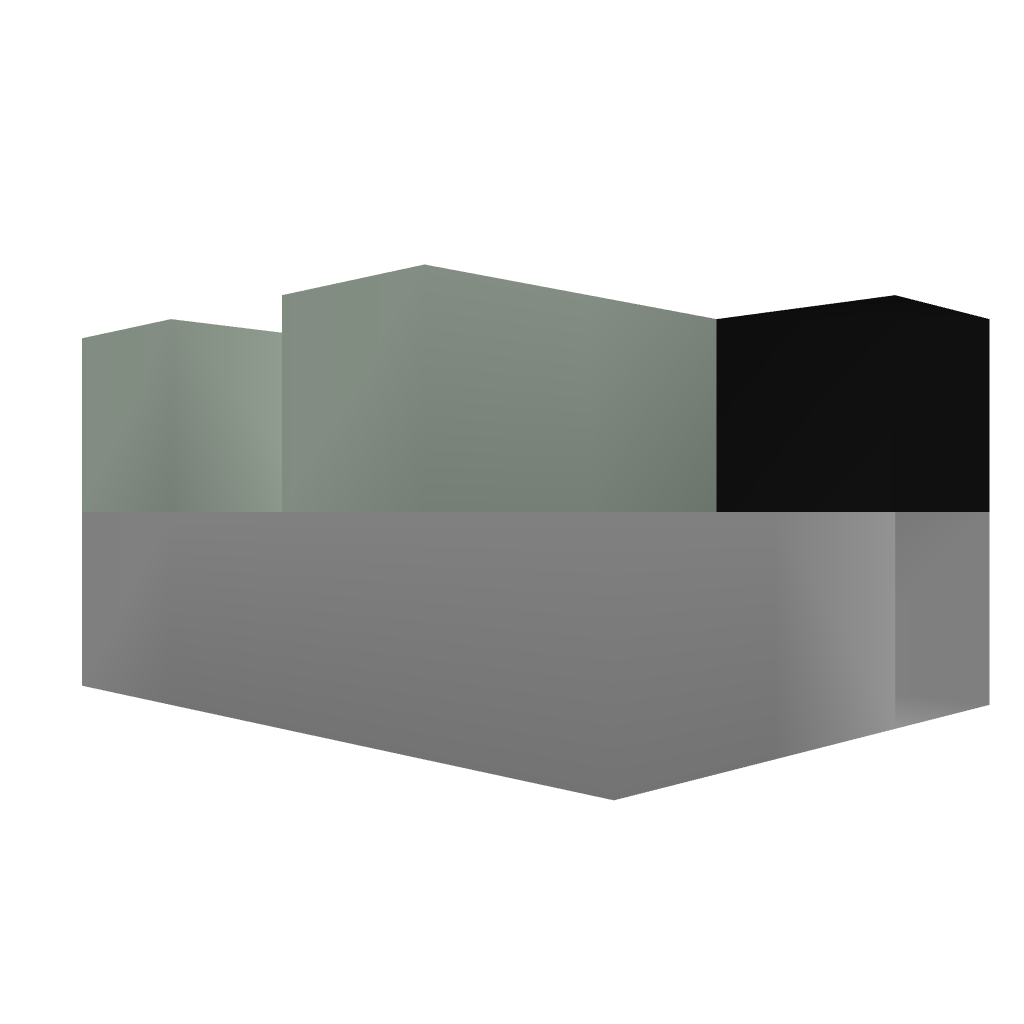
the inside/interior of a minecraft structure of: Stack sequencer extension cell